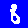
Digit: 8